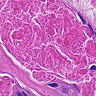
Metastatic tissue present: yes